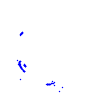
Particle: proton